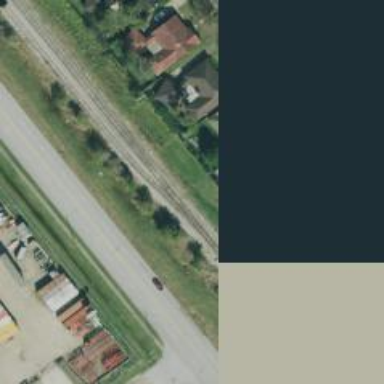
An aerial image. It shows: Railway siding with rails.